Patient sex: M
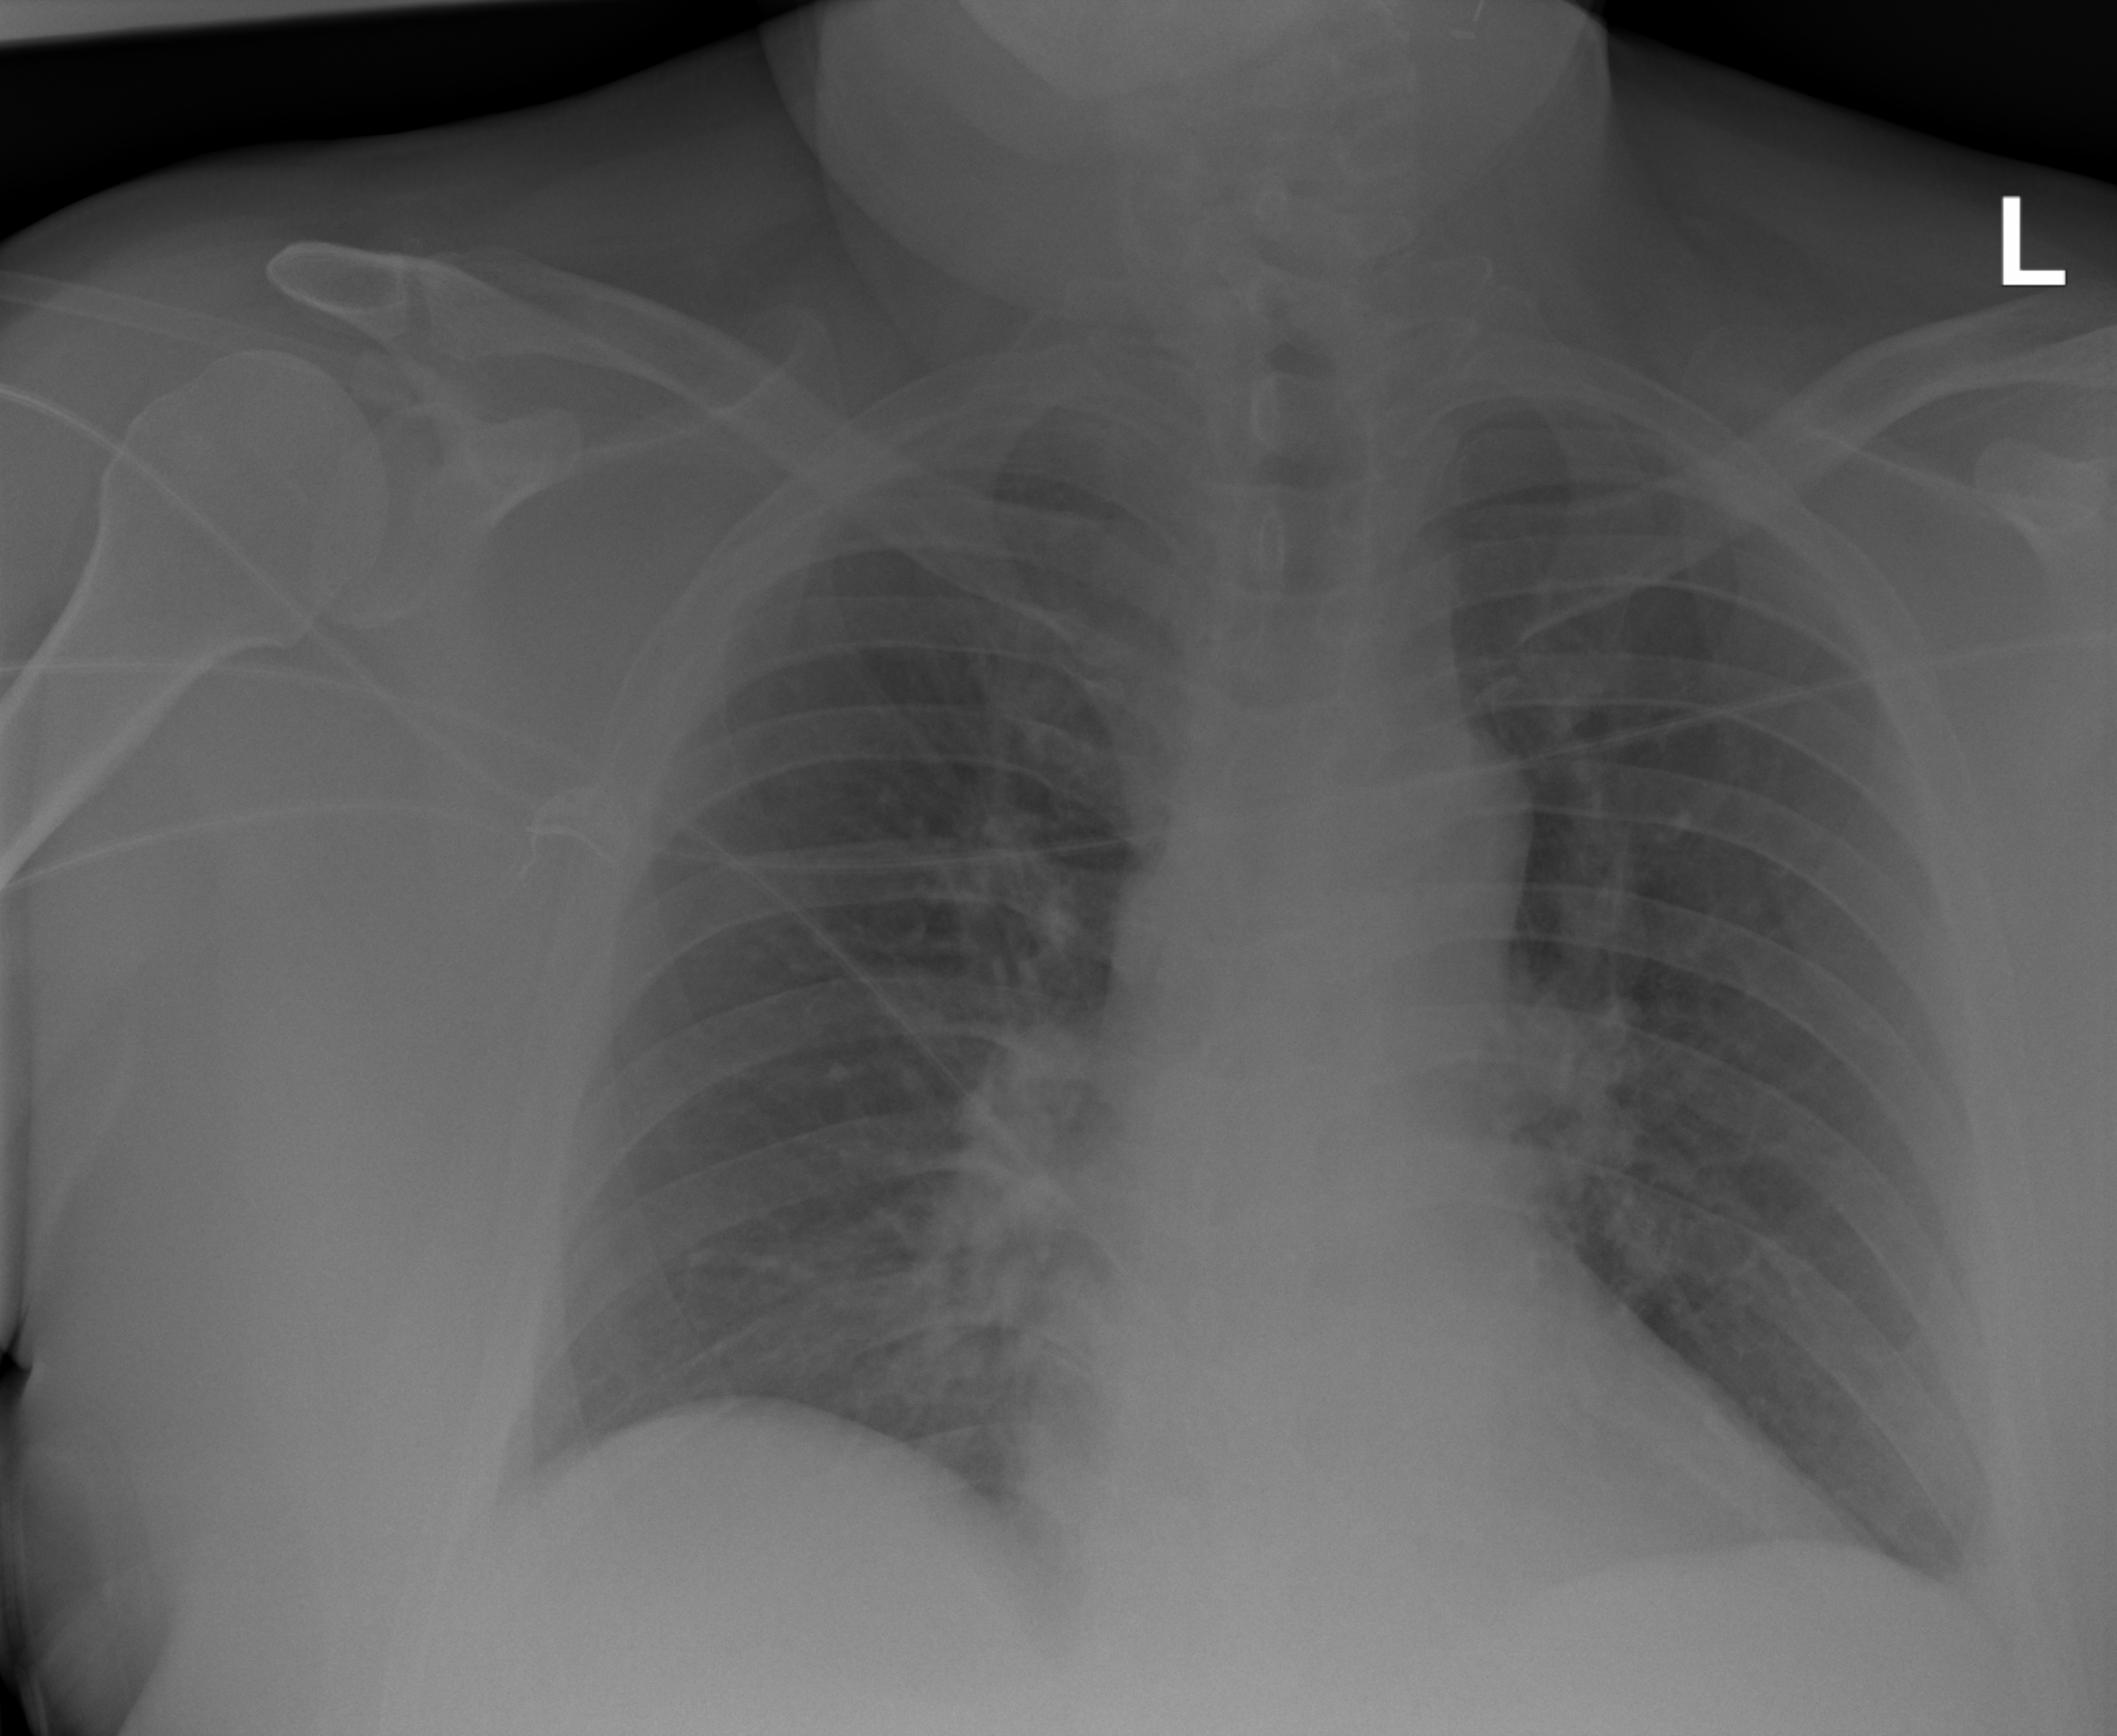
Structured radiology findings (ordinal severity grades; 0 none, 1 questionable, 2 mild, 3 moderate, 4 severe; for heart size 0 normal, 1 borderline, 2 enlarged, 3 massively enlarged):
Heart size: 0
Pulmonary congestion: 0
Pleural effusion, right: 0
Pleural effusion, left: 0
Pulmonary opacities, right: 0
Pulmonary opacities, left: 0
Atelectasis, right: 0
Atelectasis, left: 1